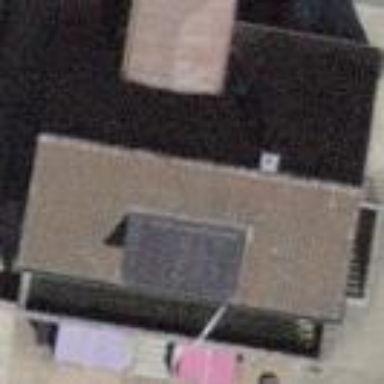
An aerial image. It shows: Kindergarten building that is part of school.